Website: crate-barrel
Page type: payment
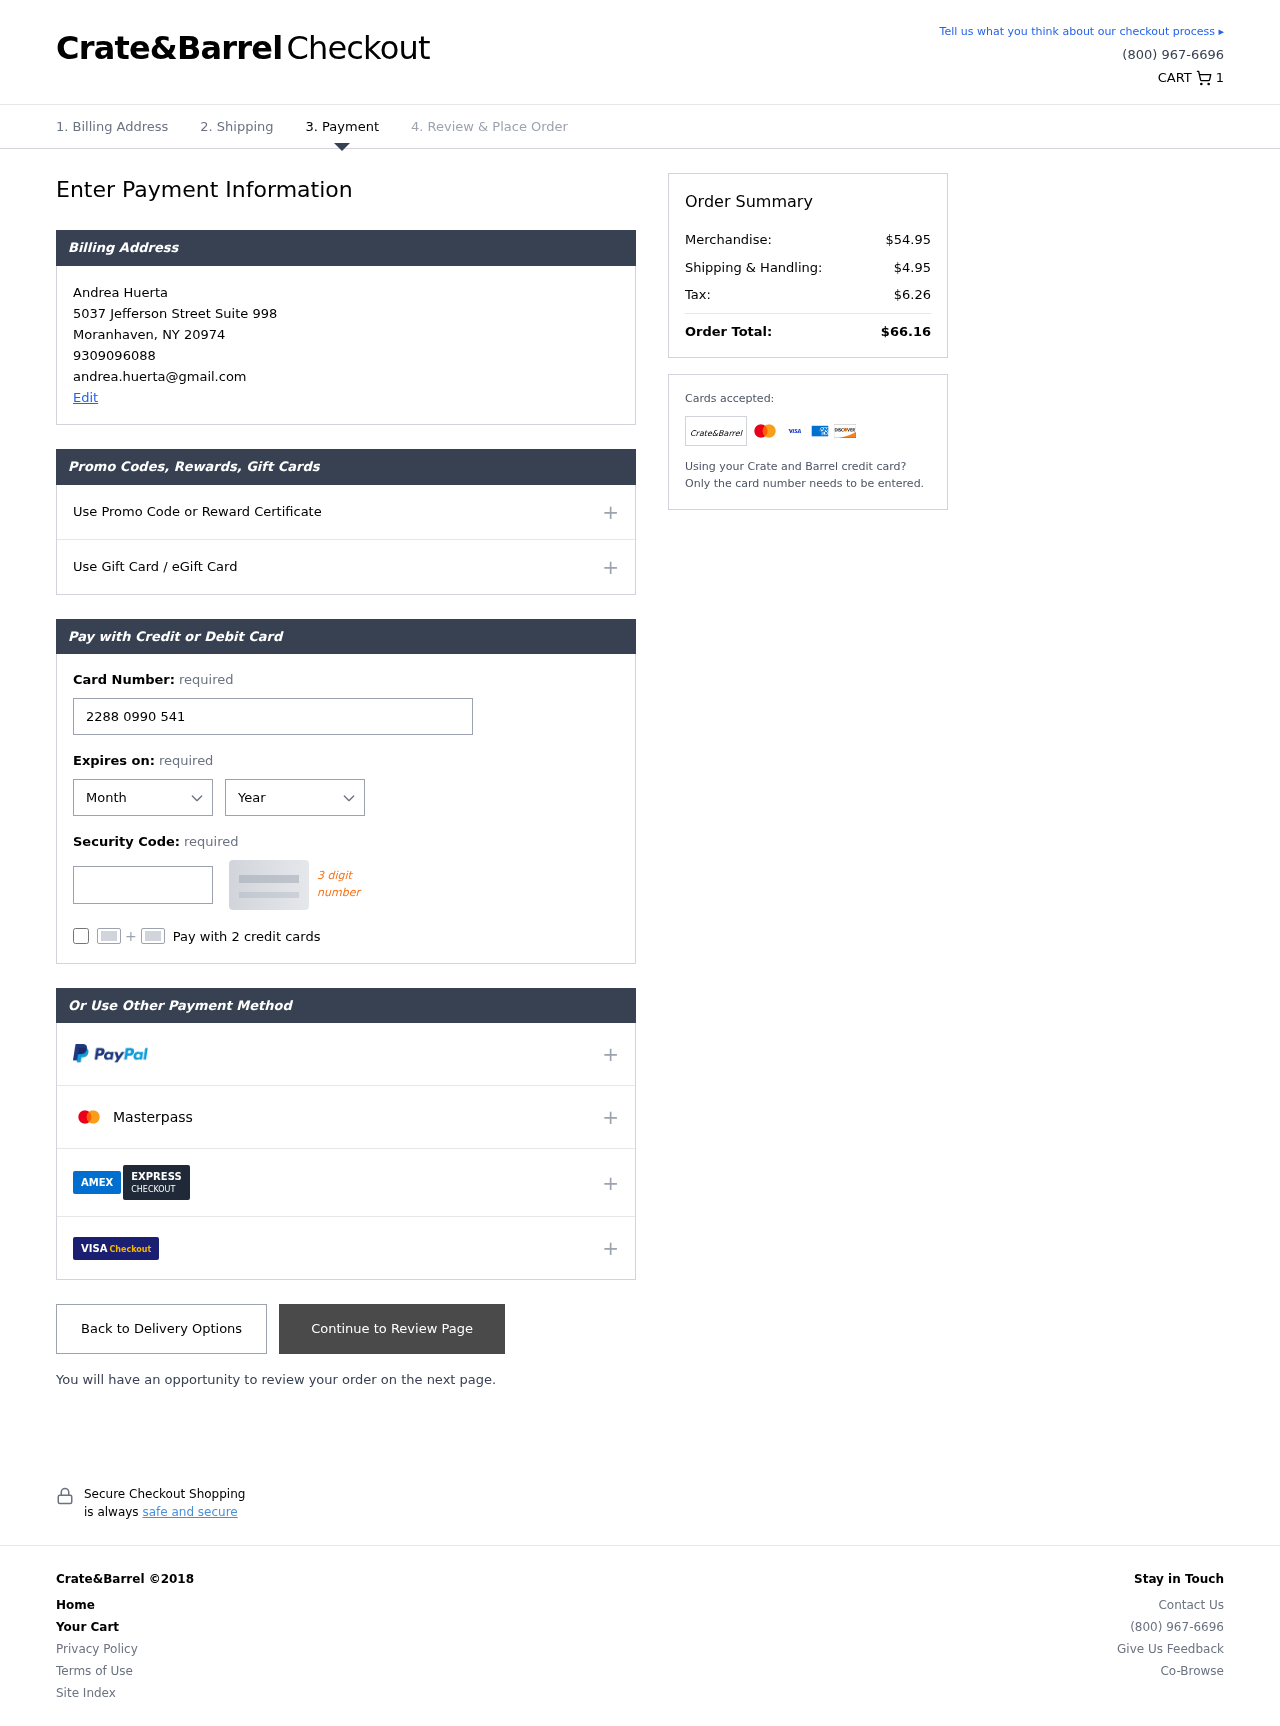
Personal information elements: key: PII_CARD_CVV
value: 840
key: PII_CARD_EXPIRY_MONTH
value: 04
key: PII_CARD_EXPIRY_YEAR
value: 27
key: PII_CARD_NUMBER
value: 2288 0990 5416 7722
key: PII_CITY
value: Moranhaven
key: PII_EMAIL
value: andrea.huerta@gmail.com
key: PII_FULLNAME
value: Andrea Huerta
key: PII_PHONE
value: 9309096088
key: PII_POSTCODE
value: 20974
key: PII_STATE_ABBR
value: NY
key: PII_STREET
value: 5037 Jefferson Street Suite 998
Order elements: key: ORDER_NUM_ITEMS
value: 1
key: ORDER_SUBTOTAL
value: $54.95
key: ORDER_SHIPPING_COST
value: $4.95
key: ORDER_TAX
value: $6.26
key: ORDER_TOTAL
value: $66.16